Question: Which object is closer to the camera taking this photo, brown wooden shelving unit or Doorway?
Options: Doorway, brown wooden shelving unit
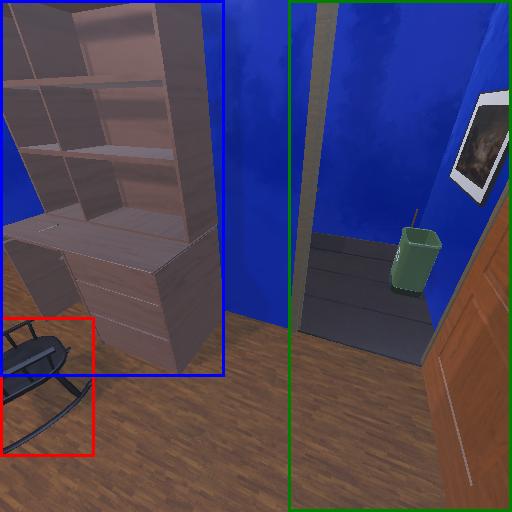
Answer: Doorway